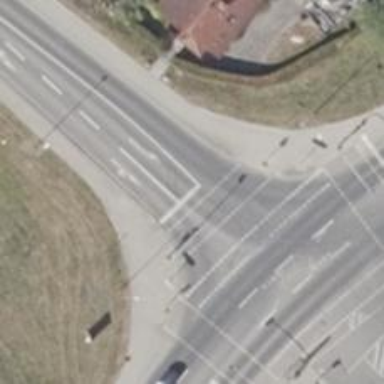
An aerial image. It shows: Road with traffic signals at crossing.